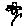
Label: flower